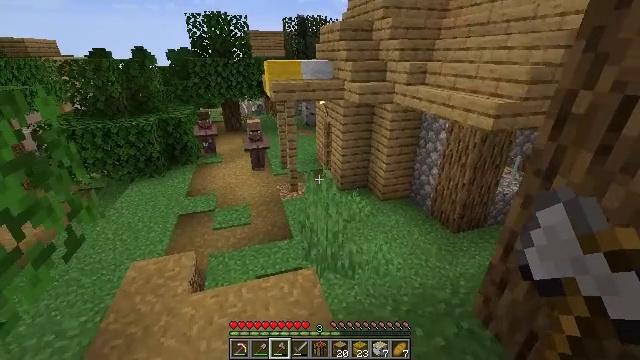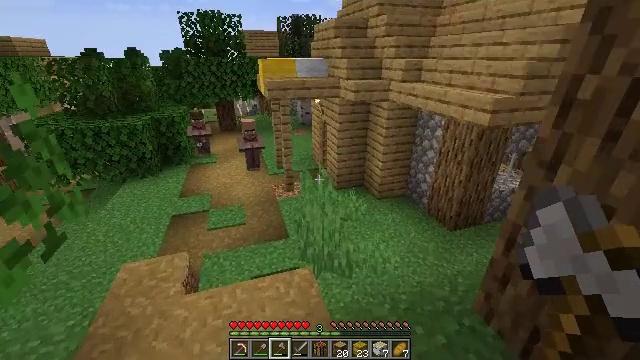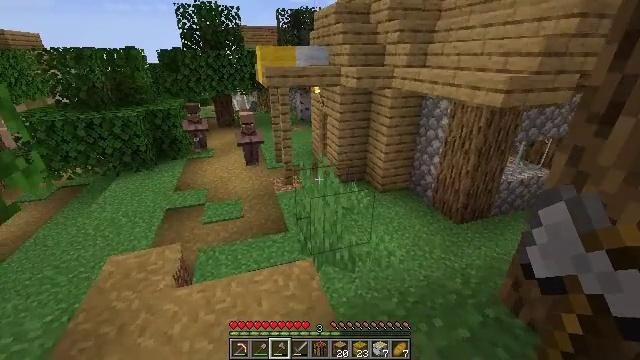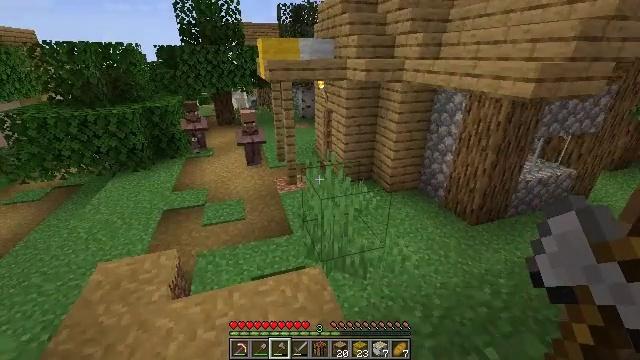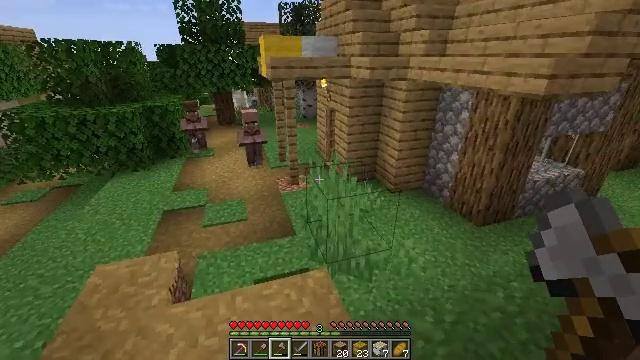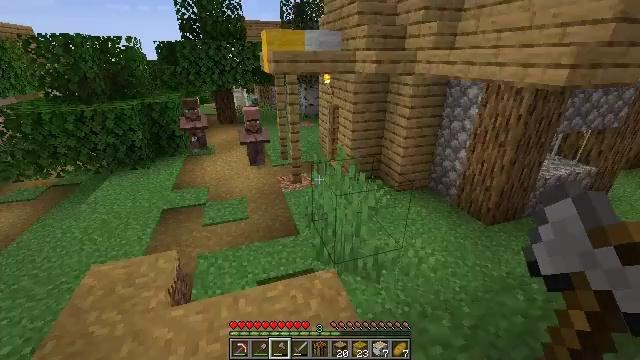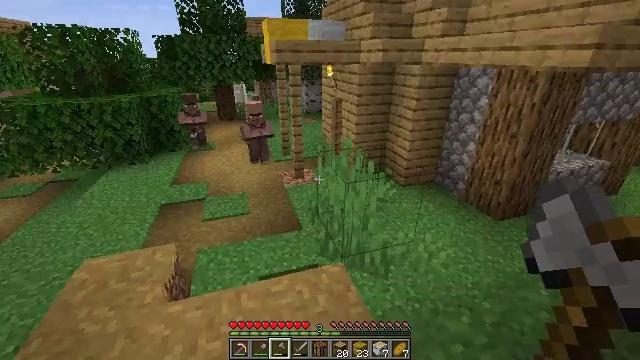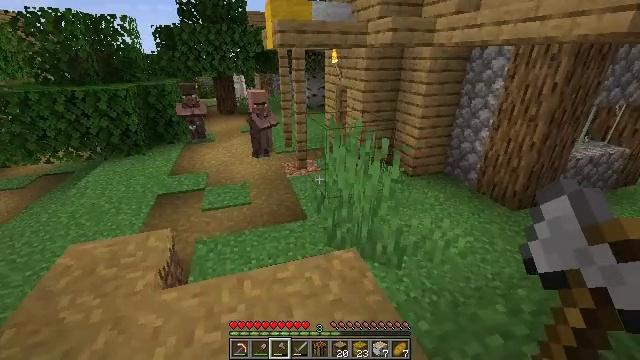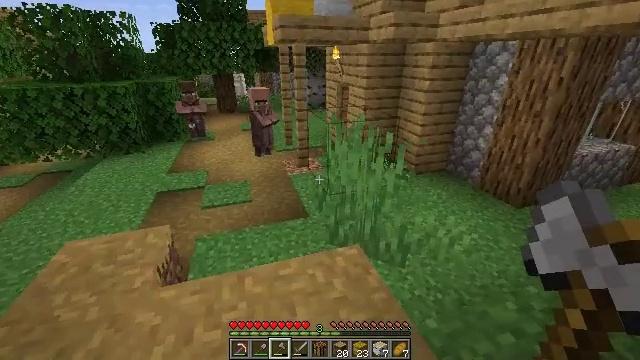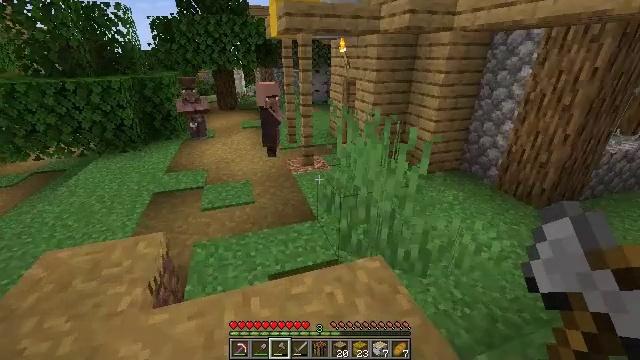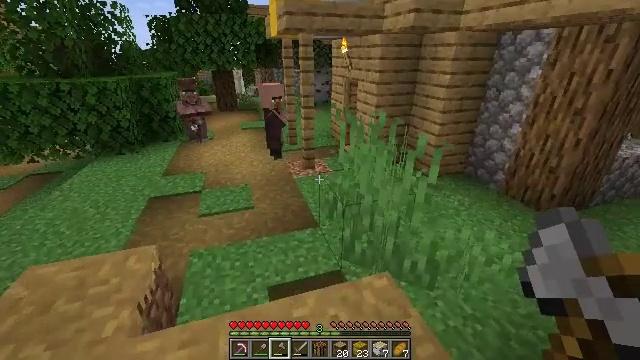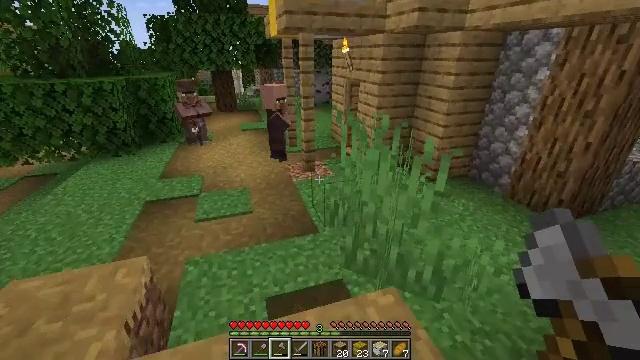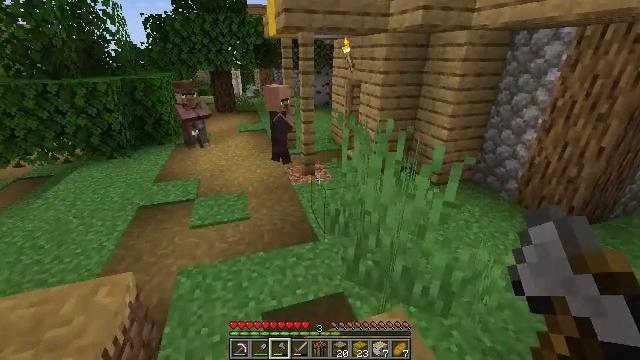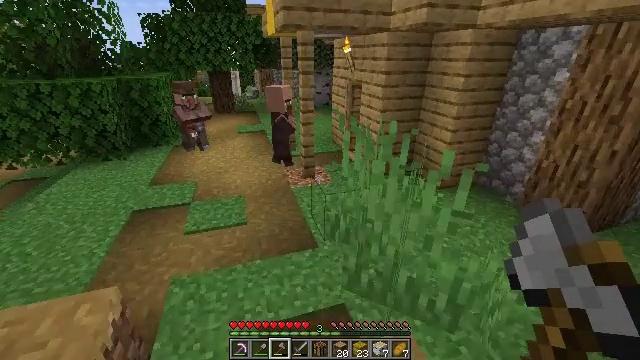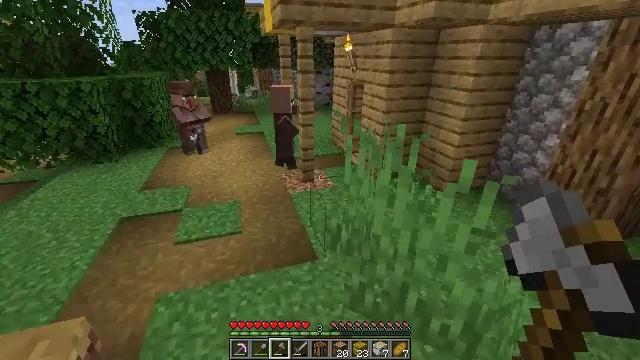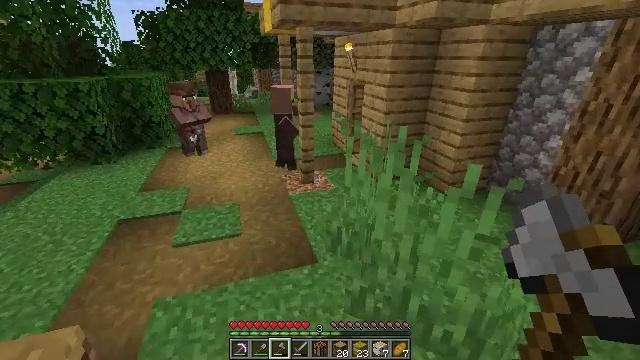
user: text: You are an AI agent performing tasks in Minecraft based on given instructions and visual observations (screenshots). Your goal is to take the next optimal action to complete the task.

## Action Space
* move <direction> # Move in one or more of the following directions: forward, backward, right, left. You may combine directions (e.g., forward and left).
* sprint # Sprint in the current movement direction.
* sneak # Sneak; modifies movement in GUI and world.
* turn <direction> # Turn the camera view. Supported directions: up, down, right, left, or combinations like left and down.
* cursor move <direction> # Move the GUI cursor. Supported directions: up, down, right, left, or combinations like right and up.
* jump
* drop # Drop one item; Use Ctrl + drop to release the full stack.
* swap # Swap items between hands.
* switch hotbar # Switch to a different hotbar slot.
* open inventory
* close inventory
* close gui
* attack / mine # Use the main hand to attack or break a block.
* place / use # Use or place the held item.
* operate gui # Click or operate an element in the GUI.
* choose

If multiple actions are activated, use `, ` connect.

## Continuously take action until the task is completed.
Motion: motion action
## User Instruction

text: Break the smooth stone to collect it.
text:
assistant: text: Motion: move forward and move left, turn right
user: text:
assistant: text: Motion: move forward and move left
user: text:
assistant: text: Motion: move forward and move left
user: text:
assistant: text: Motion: move forward and move left
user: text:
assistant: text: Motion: move forward and move left
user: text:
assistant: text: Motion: move forward and move left
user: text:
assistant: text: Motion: move forward and move left
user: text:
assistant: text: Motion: move forward
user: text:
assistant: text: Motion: move forward
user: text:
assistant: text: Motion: move forward
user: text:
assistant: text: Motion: move forward
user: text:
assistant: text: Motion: move forward
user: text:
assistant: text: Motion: move forward
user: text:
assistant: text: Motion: move forward
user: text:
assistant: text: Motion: move forward
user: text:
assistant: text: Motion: move forward
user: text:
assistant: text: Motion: move forward and move left
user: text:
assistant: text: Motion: move forward and move left
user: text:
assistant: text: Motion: move forward and move left
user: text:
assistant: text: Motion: move forward and move left
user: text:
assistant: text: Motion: move forward and move left
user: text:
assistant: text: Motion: move forward and move left
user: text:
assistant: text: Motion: move forward and move left
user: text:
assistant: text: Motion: move forward and move left, turn right
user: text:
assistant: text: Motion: move forward and move left, turn right
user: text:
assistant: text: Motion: move forward and move left, turn right and up
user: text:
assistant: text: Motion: move forward and move left, turn right and up
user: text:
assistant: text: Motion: move forward and move left, turn right
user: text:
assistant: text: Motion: move forward and move left
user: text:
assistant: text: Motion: move forward and move left